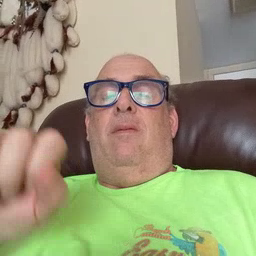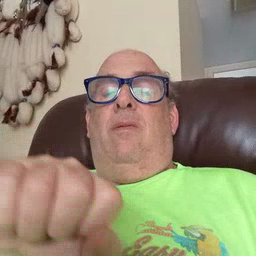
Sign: shoe